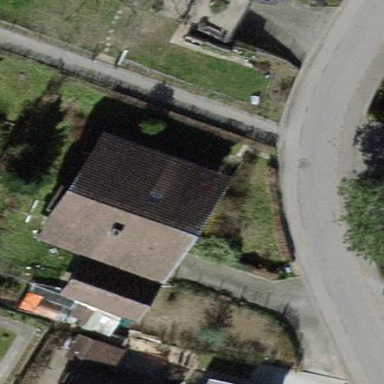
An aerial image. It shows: House with gabled roof. The roof extends across the building.